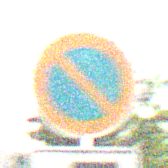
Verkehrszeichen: EingeschraenktesHalteverbot
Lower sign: HinweisDurchSinnbild7
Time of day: Night
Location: Outdoor (Nature)
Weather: Clear
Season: NotSpecified
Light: Natural